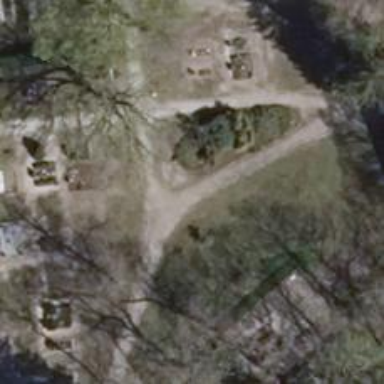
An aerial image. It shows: Path.